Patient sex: F
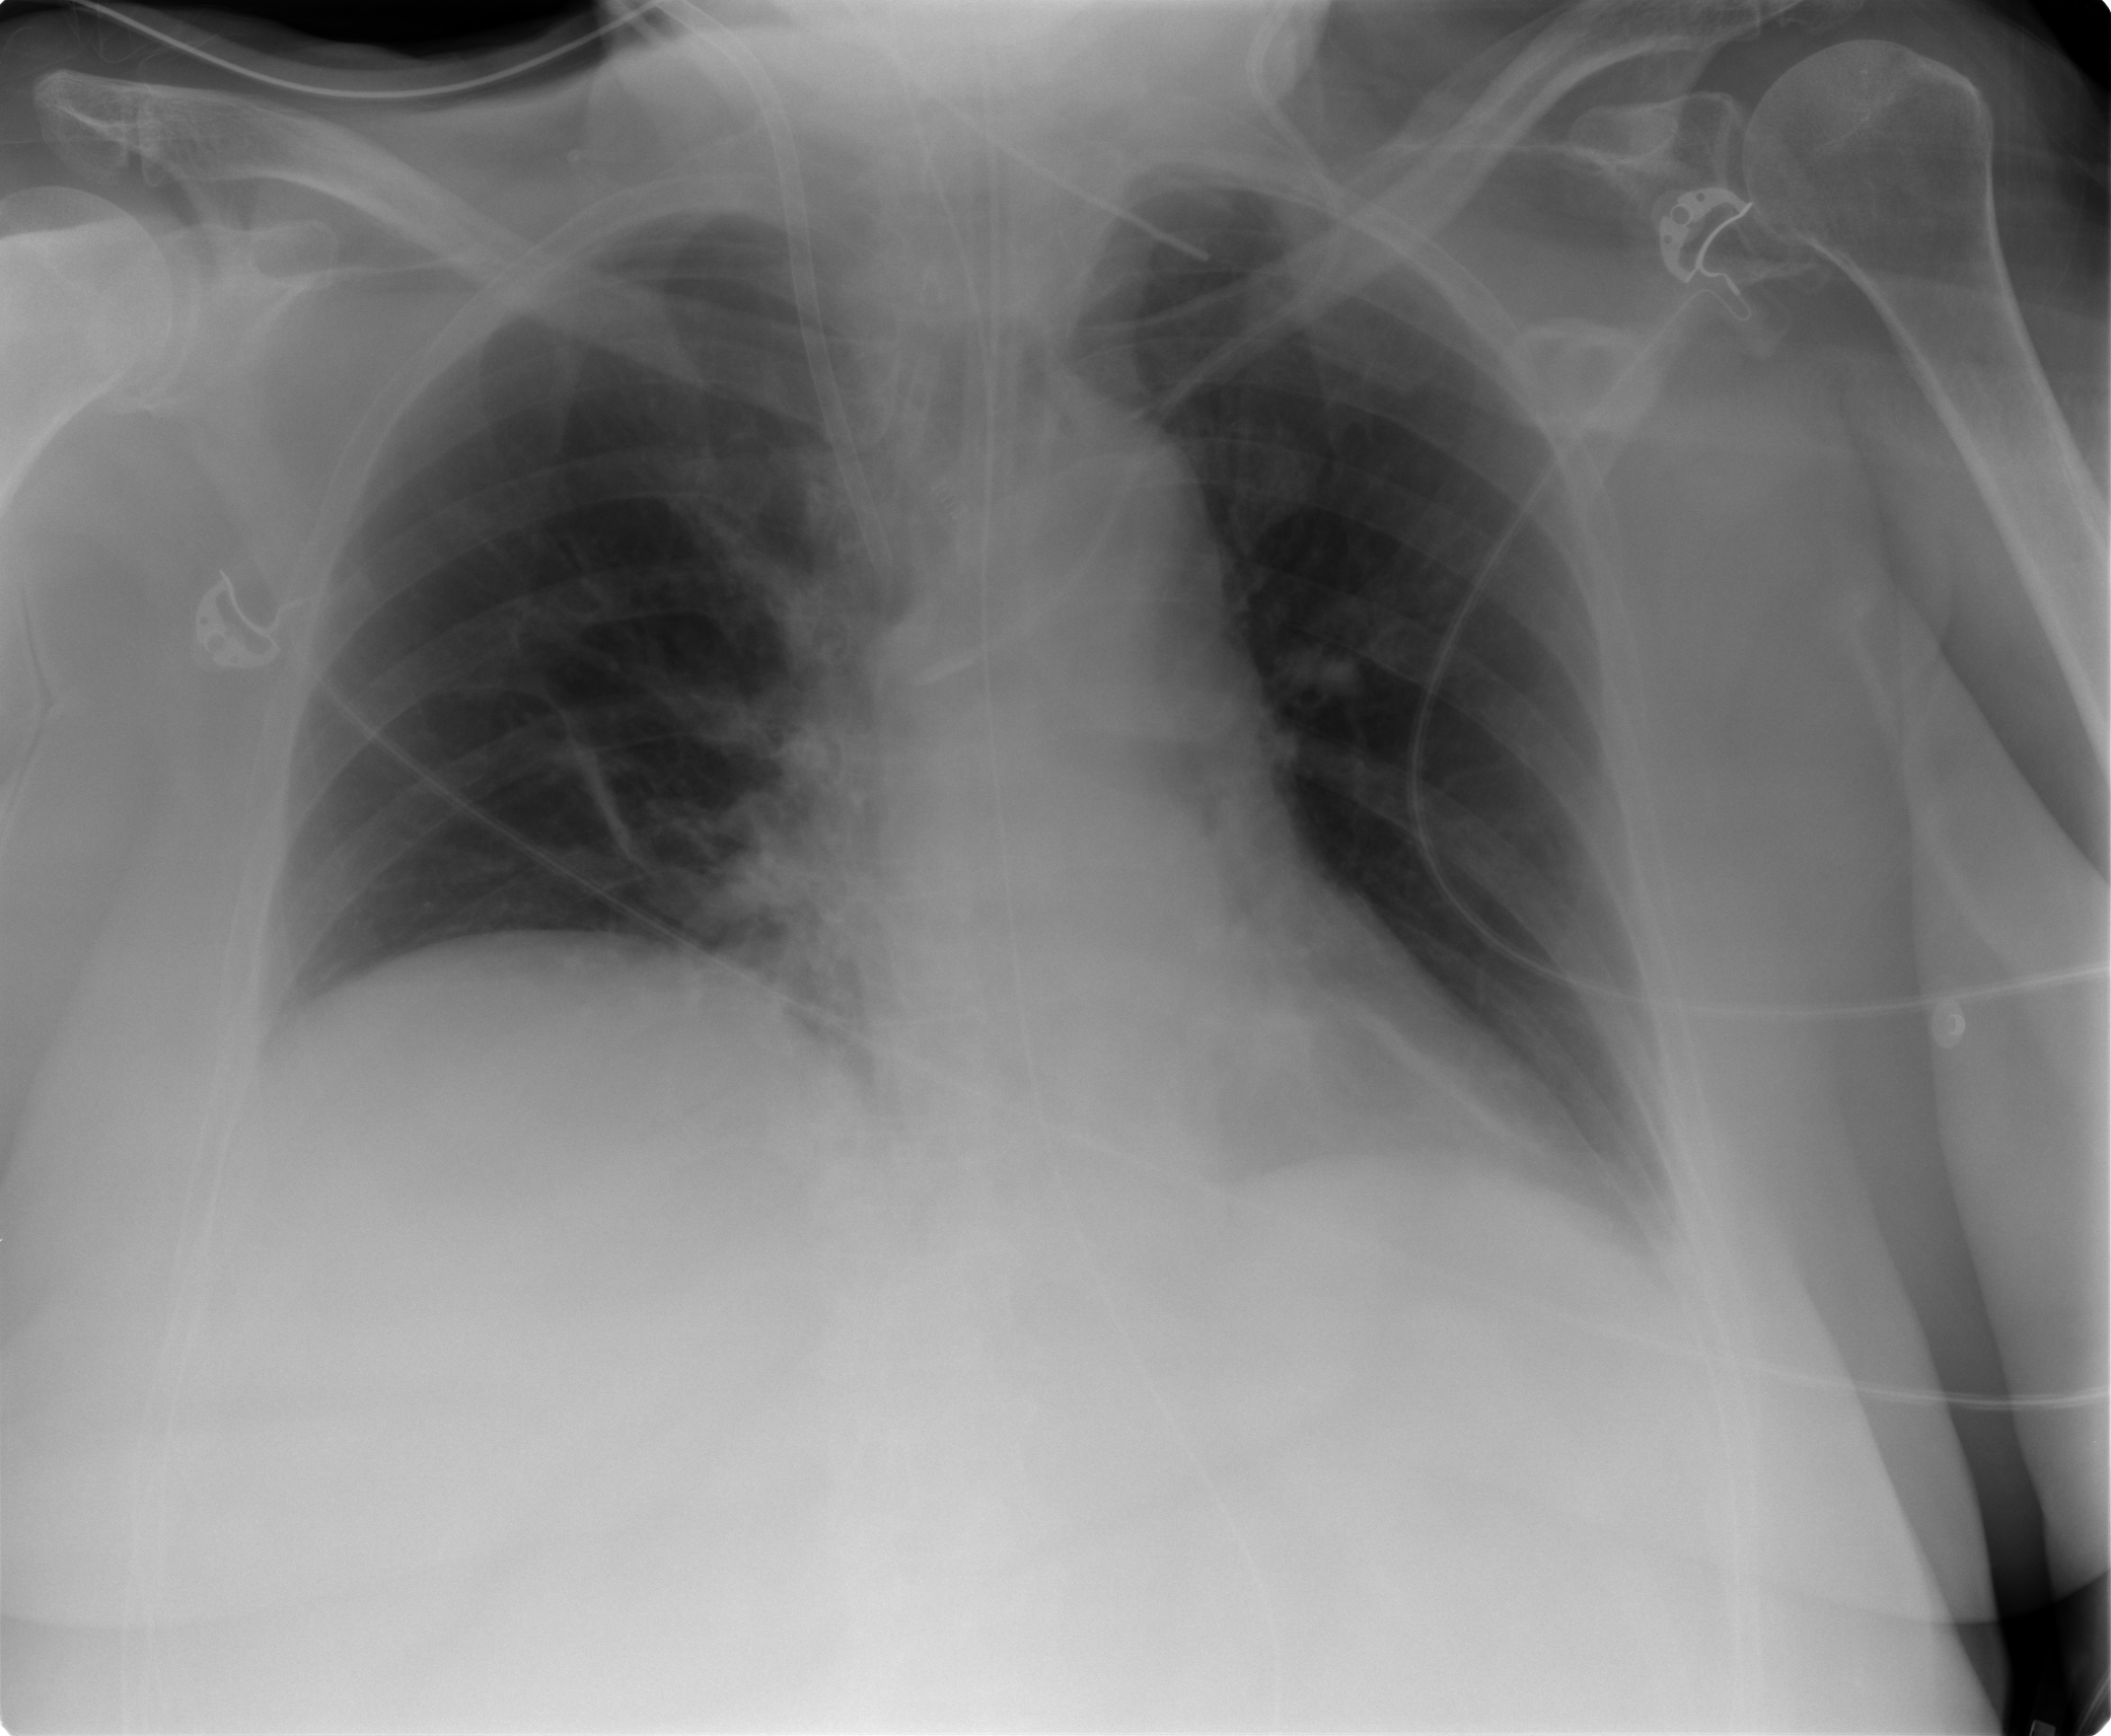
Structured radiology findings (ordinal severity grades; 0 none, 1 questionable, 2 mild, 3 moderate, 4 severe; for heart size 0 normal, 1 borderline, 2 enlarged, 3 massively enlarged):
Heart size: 1
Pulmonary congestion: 0
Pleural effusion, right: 0
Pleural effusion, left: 0
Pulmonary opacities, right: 0
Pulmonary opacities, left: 0
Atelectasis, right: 2
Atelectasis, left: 2